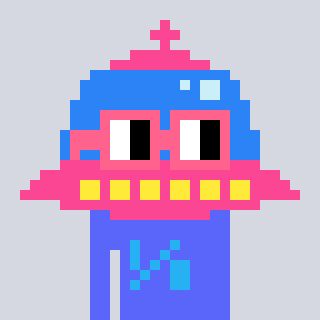
a pixel art character with square pink glasses, a ufo-shaped head and a purple-colored body on a cool background